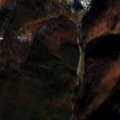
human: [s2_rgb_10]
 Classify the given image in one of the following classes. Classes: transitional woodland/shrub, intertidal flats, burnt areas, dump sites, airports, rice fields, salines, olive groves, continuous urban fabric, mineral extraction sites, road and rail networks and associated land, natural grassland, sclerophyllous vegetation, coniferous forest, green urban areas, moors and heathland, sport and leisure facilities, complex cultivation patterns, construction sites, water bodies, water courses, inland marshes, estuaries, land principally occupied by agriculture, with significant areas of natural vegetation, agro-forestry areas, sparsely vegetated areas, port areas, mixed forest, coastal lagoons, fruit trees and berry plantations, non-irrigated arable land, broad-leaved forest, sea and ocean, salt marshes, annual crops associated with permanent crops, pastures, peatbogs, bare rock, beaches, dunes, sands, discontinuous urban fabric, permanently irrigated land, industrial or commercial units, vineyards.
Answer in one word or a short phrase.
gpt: broad-leaved forest, mixed forest